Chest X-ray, PA view. Patient: 23 years old, sex M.
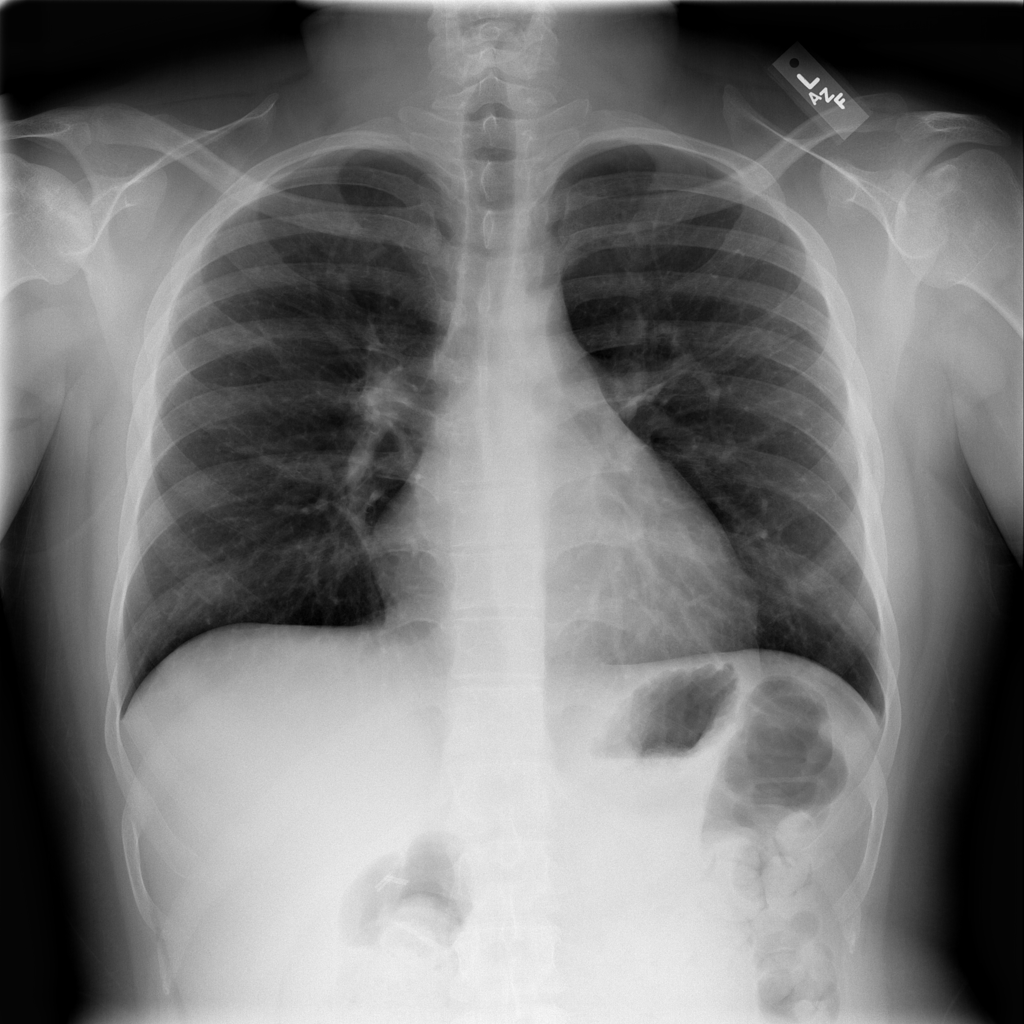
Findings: No Finding